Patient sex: M
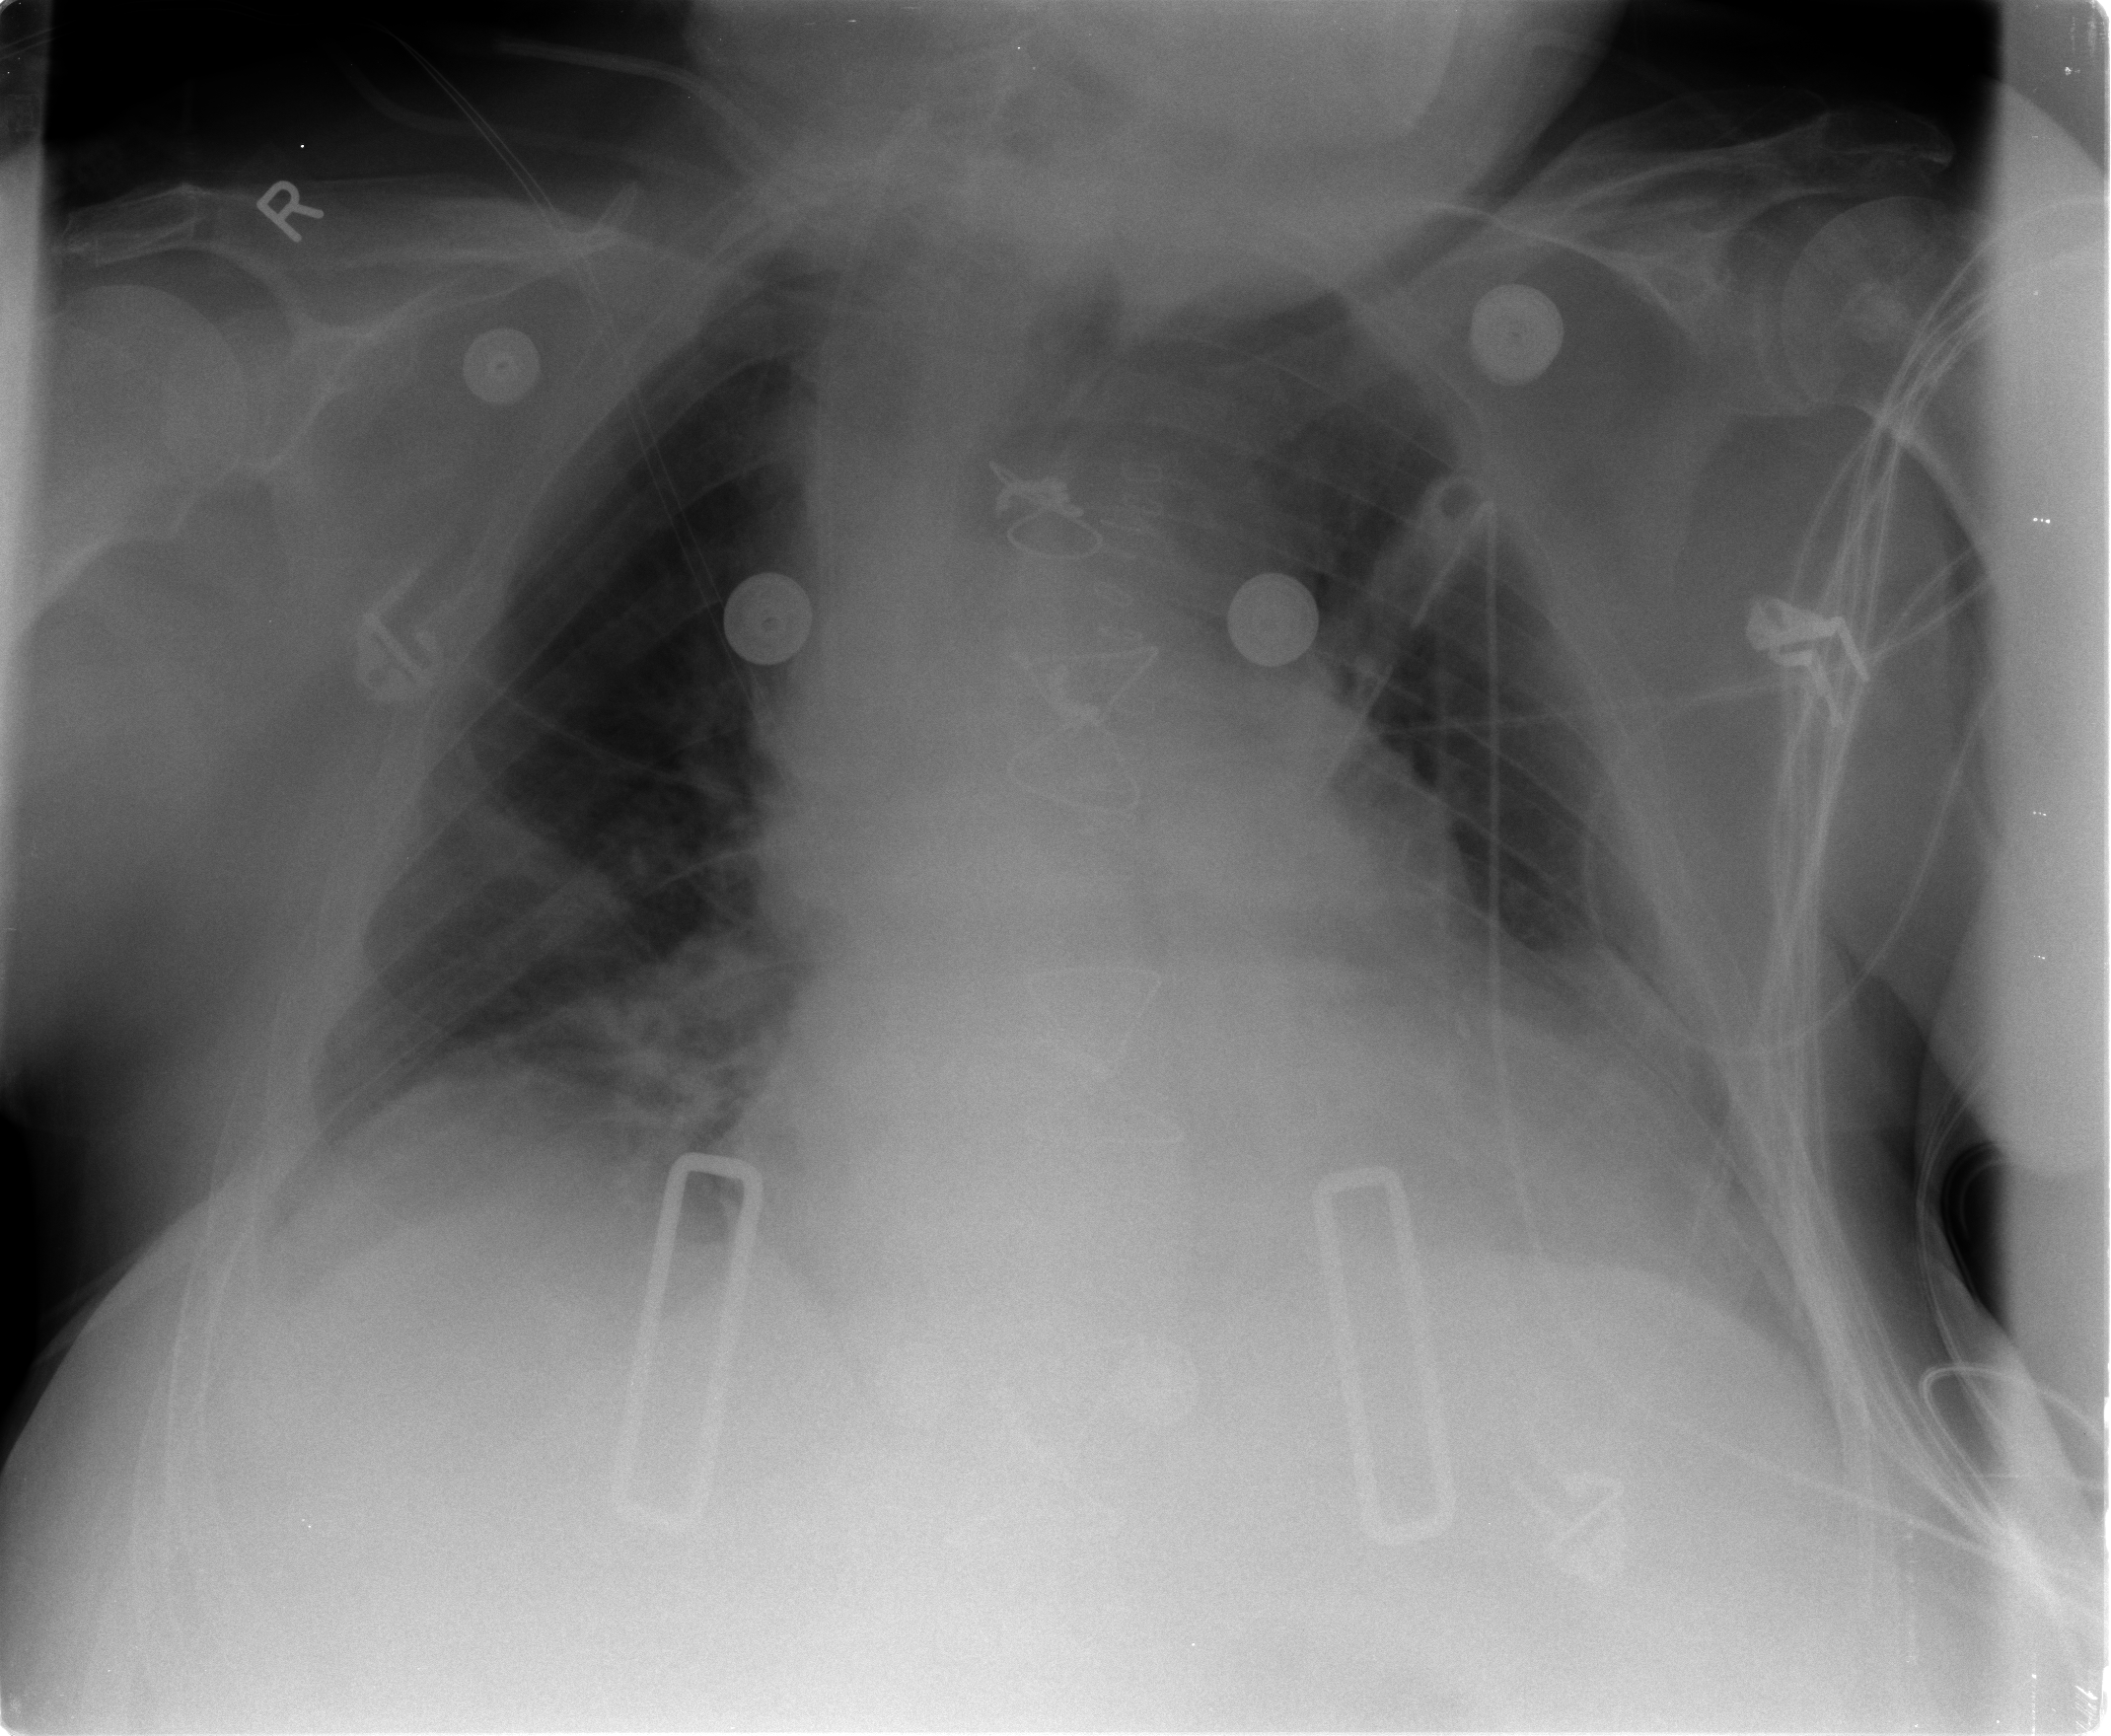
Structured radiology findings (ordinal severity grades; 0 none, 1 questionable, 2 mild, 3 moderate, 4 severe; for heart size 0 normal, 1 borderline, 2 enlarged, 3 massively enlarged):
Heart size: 2
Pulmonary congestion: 2
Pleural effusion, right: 0
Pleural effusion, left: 0
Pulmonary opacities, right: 0
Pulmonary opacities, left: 0
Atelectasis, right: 2
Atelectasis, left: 2